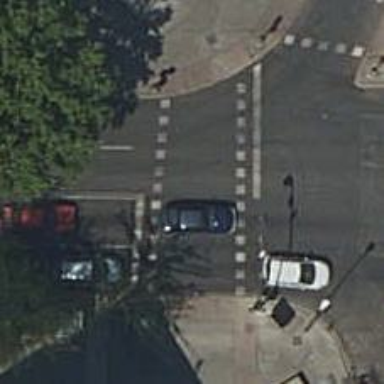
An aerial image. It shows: Road with traffic signals at the crossing.